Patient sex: M
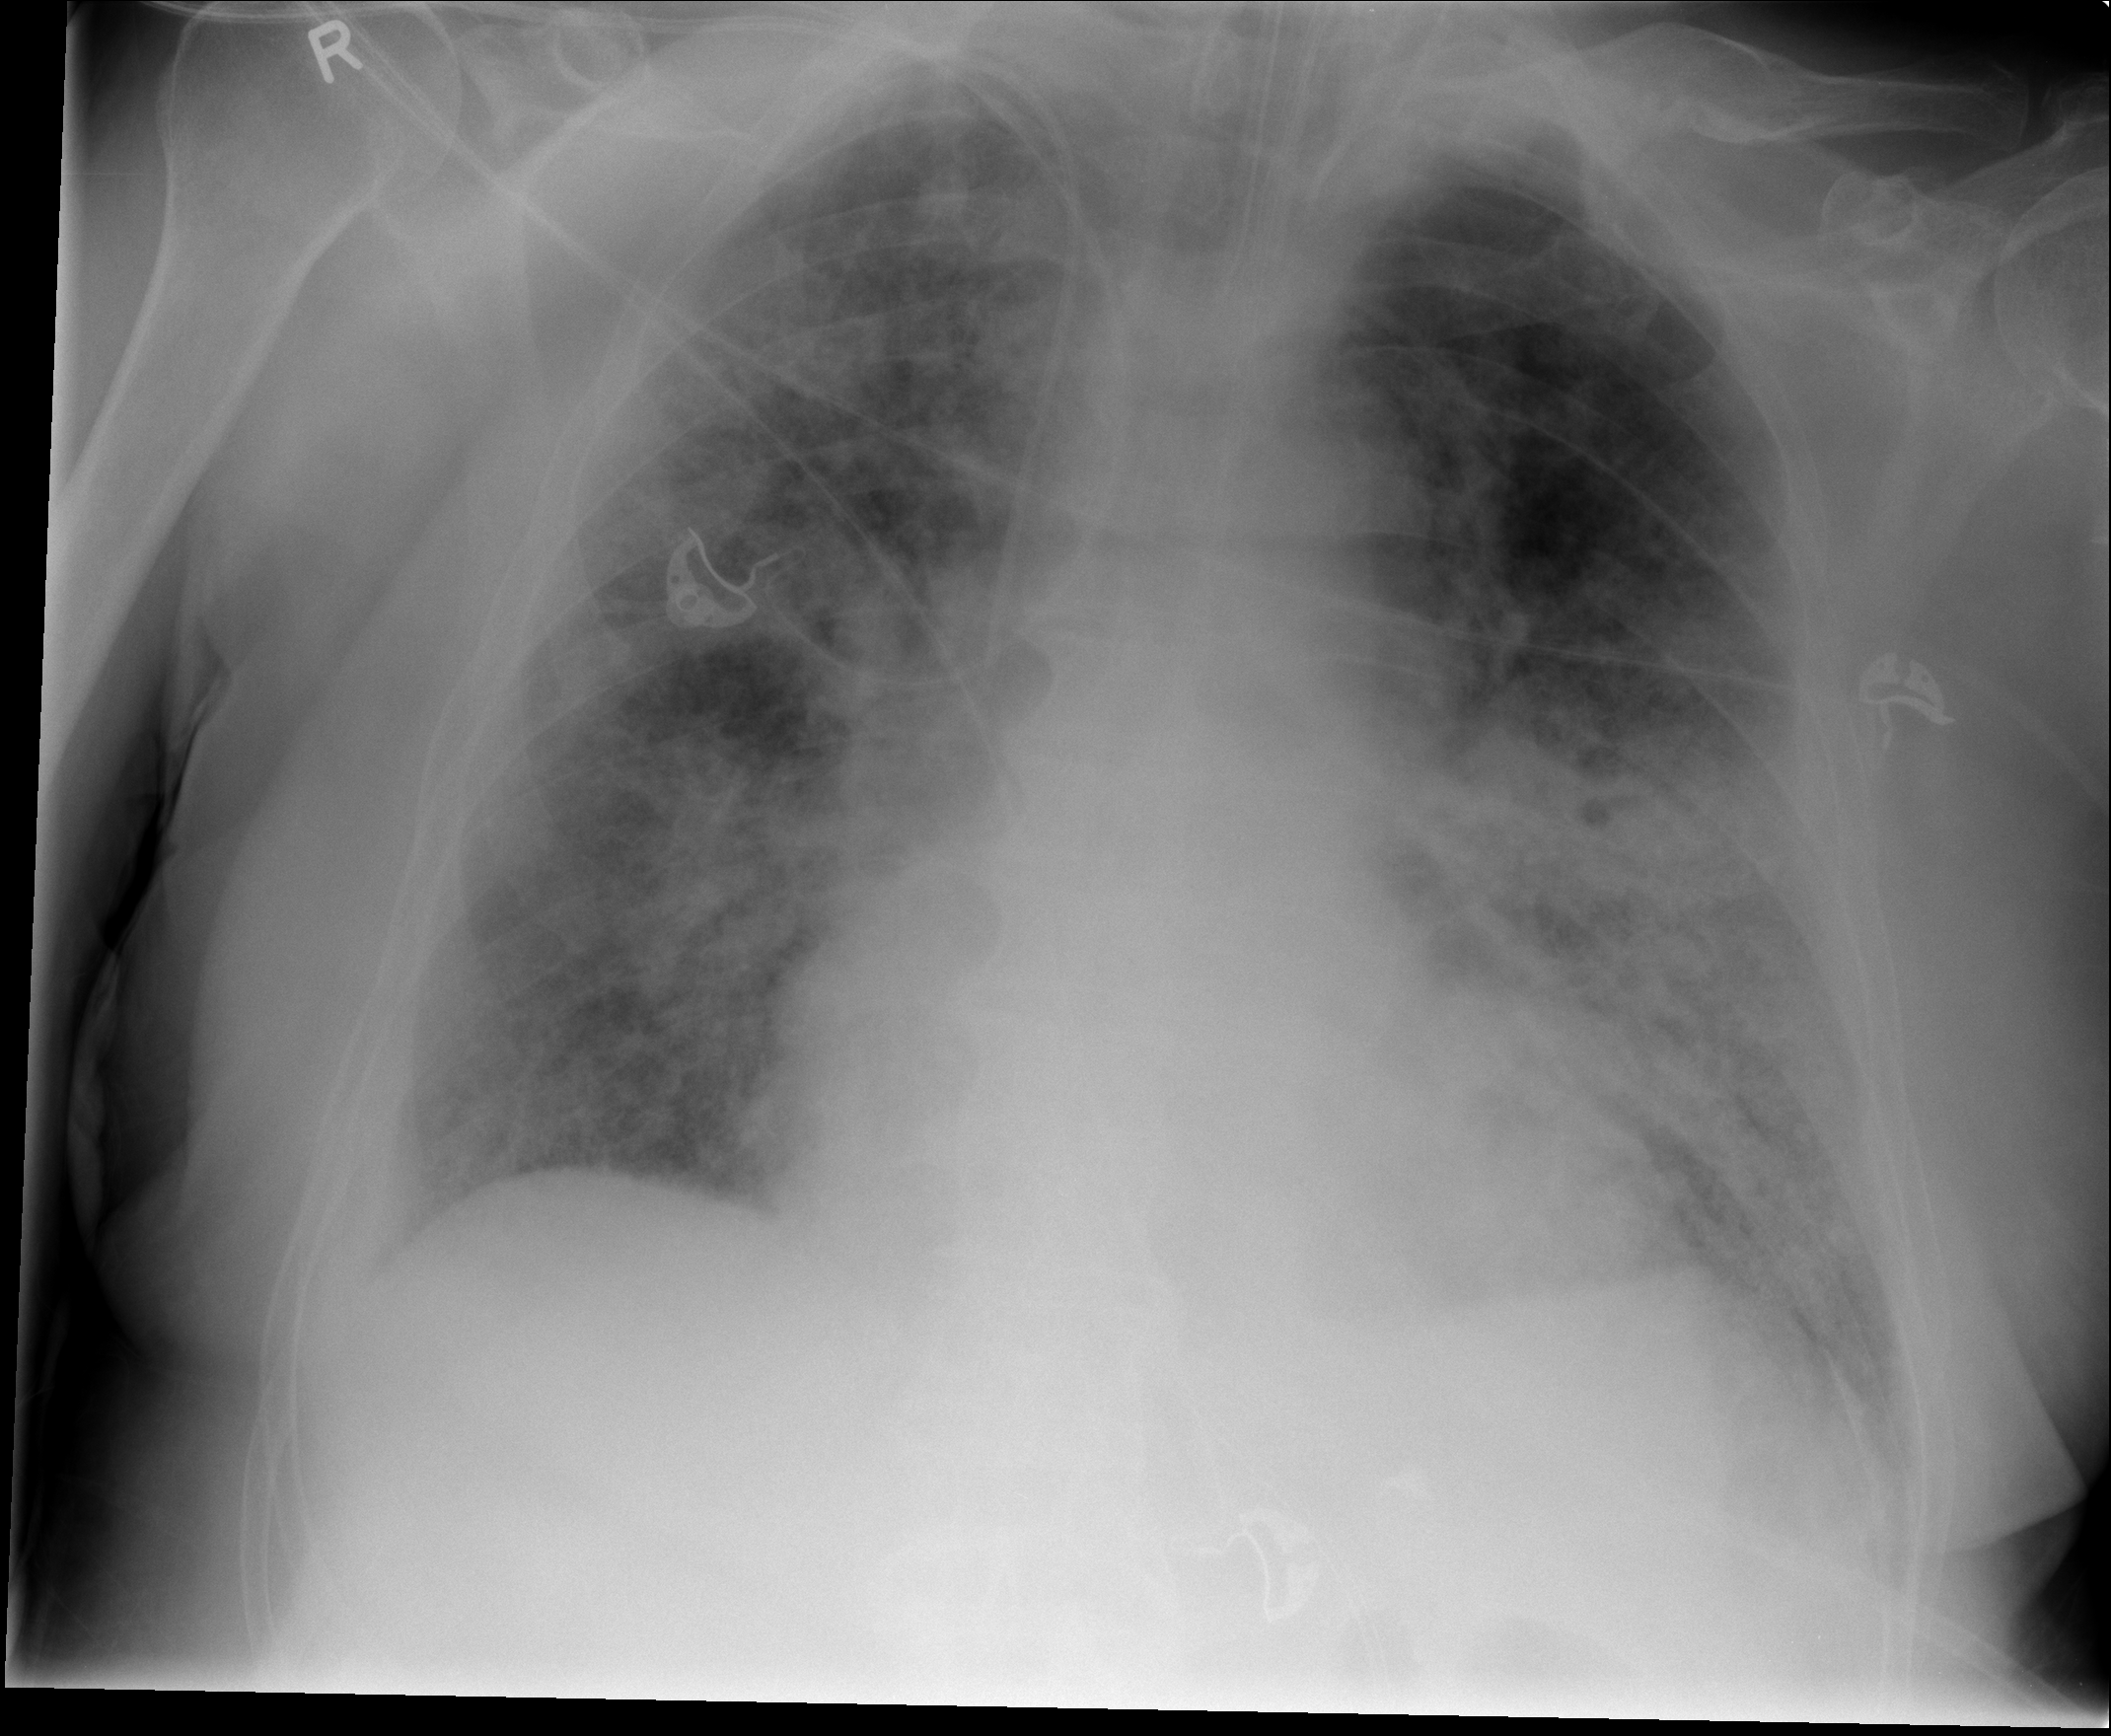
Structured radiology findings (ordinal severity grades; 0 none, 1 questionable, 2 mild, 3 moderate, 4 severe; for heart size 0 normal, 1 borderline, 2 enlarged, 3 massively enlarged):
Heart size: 0
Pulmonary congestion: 0
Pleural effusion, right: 2
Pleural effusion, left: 1
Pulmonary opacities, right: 4
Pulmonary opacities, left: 4
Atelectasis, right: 2
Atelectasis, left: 2